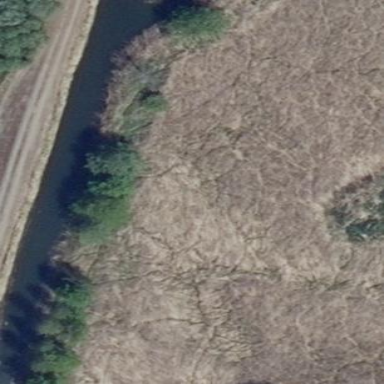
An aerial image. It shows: Ditch filled with water.